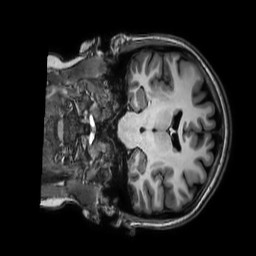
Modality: T1w
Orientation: coronal
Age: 22
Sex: female
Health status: healthy
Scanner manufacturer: philips
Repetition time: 0.009 s
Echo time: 0.004 s